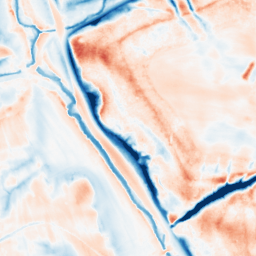
Category: multiscale
Decomposition family: dog_multiscale
Decomposition parameters: sigma_ratio: 1.6
n_scales: 6
base_sigma: 0.5
Upsampling method: sinc_hamming
Upsampling parameters: scale: 8
kernel_size: 16
Upsampling scale: 8